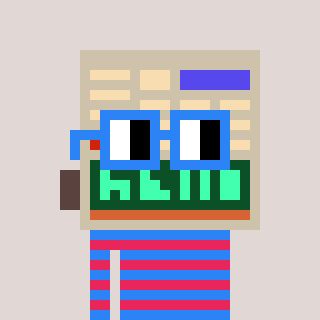
a pixel art character with square blue glasses, a calculator-shaped head and a redpinkish-colored body on a warm background